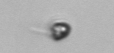
Label: Pyramimonas